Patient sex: M
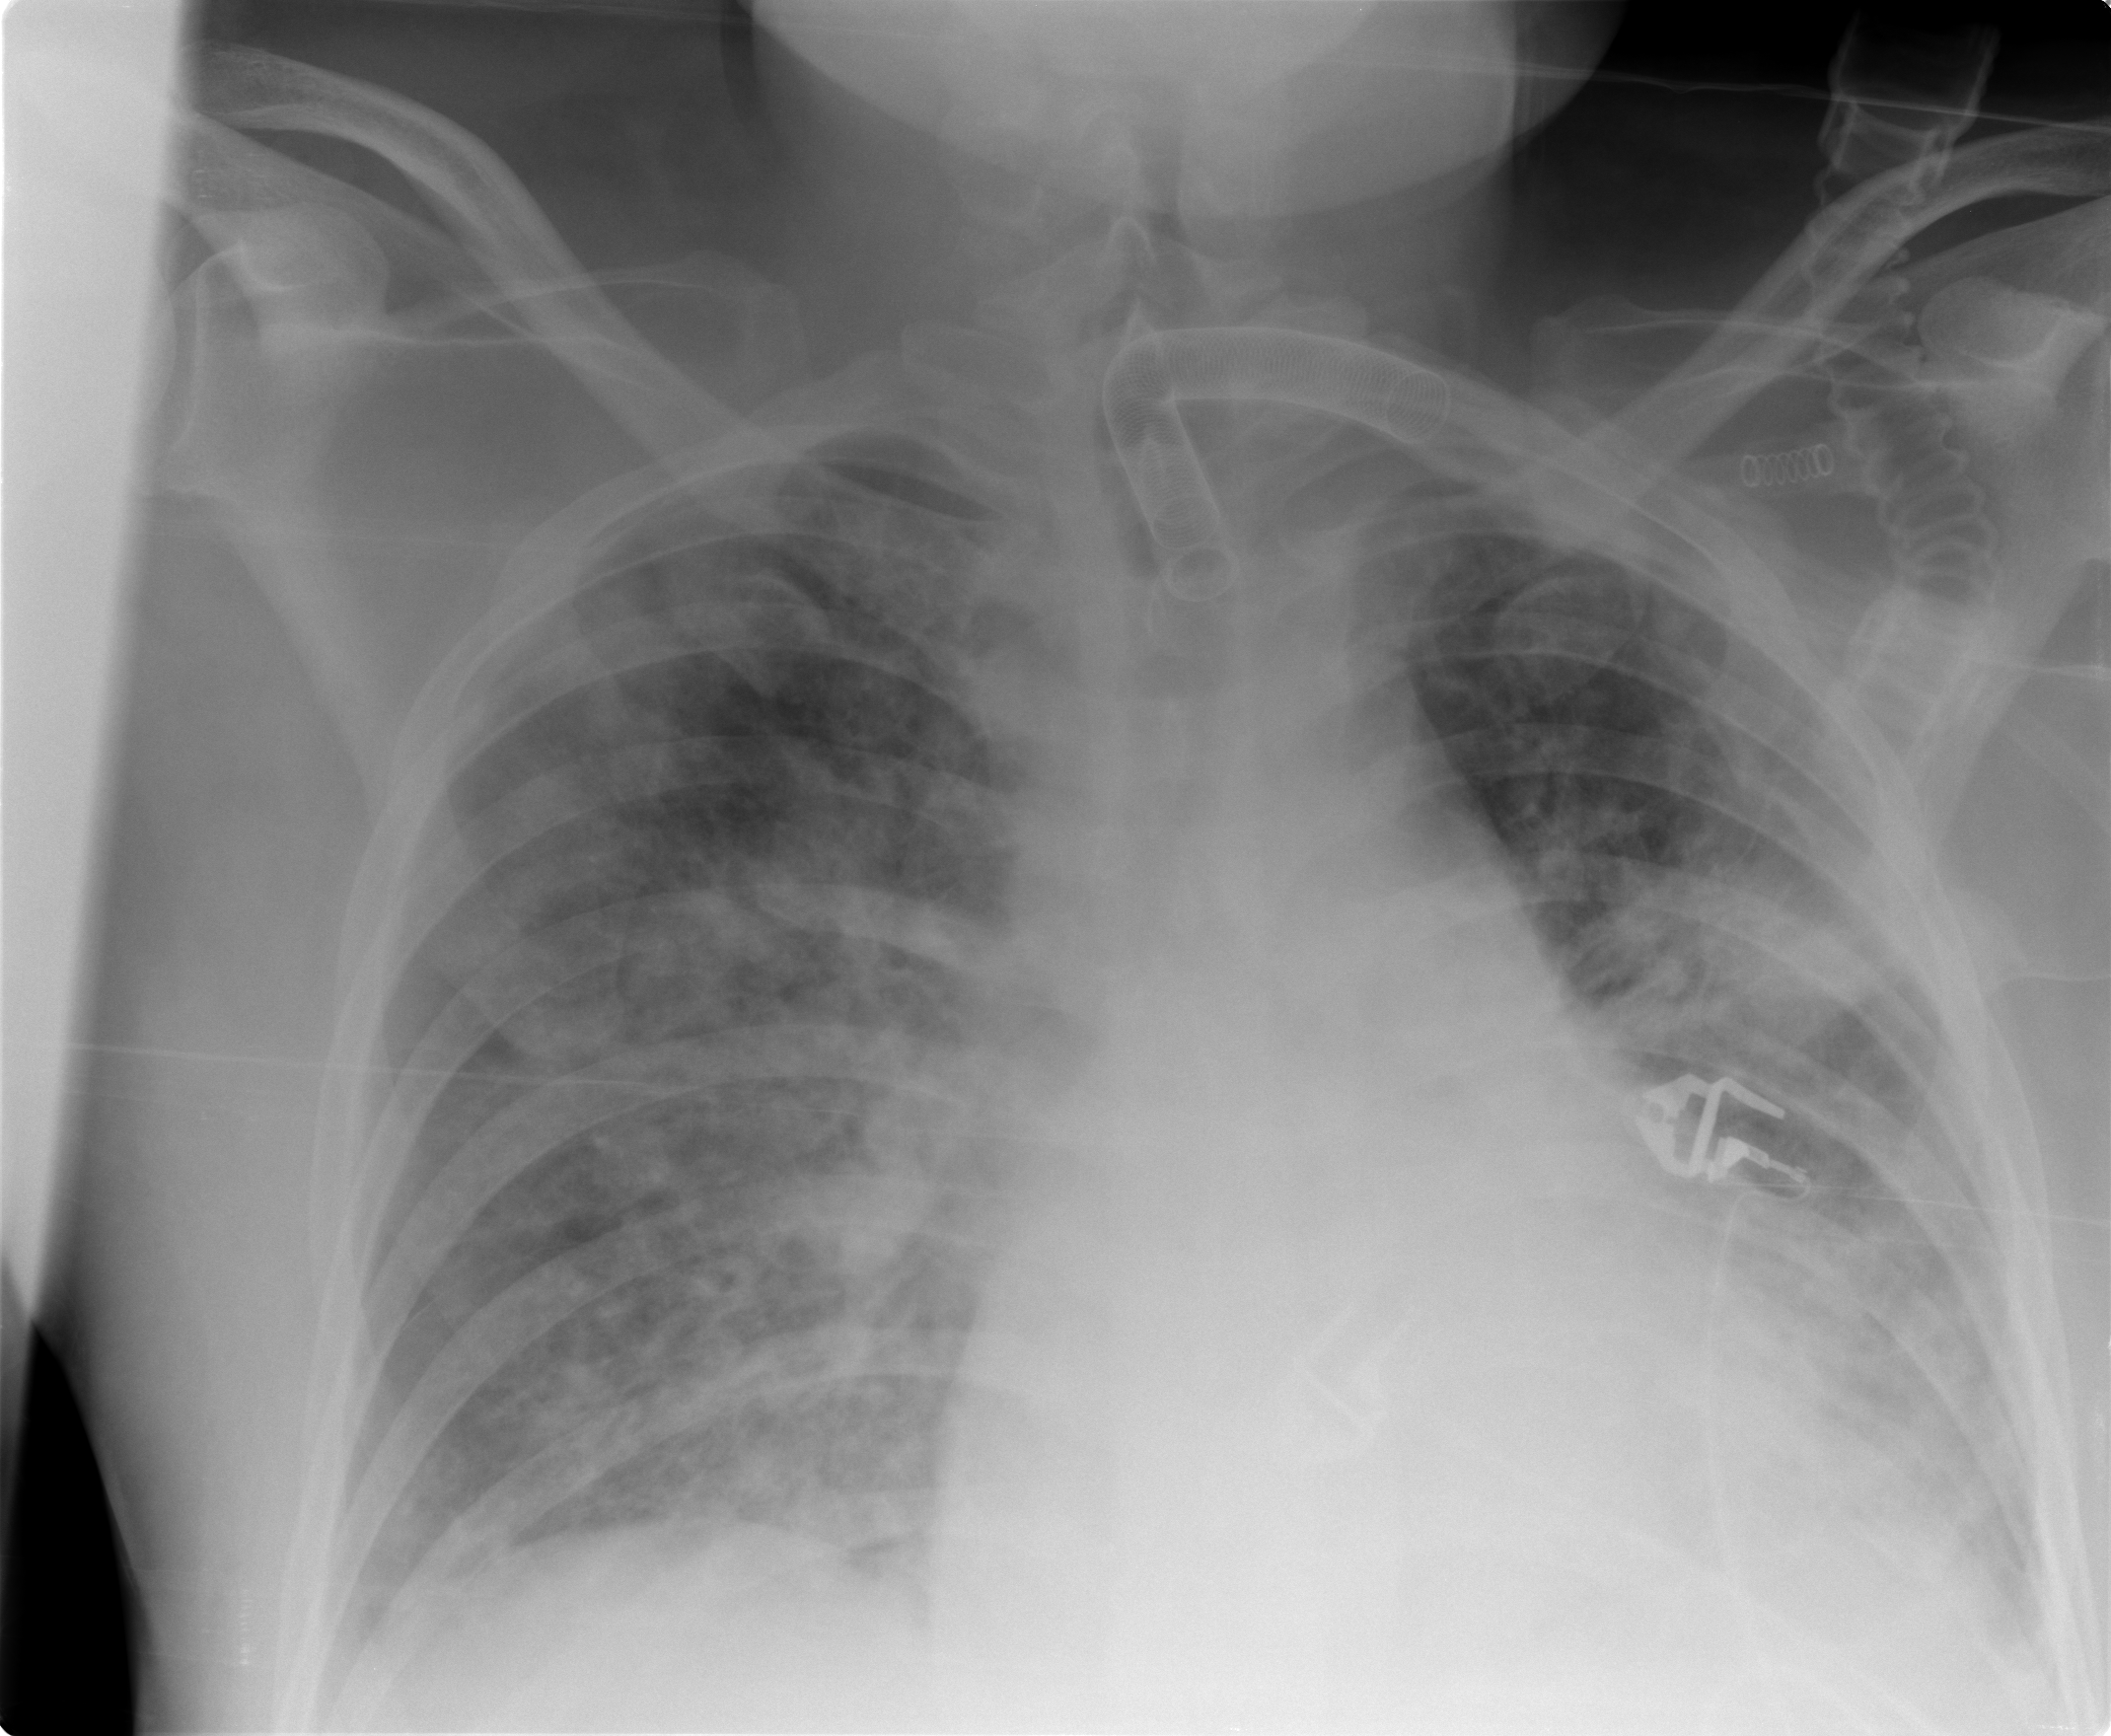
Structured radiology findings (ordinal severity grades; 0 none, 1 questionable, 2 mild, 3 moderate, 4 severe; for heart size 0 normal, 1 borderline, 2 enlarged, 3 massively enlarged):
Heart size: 0
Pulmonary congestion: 3
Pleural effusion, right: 2
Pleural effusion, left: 2
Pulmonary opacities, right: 3
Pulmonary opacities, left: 3
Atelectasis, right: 3
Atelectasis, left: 3